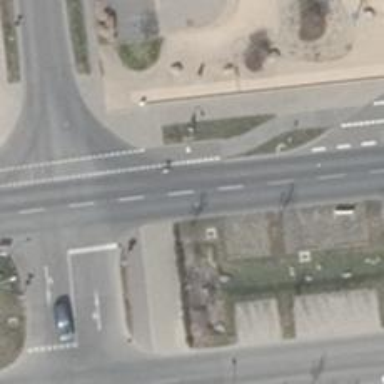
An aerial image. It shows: Road with traffic signals for signaling.